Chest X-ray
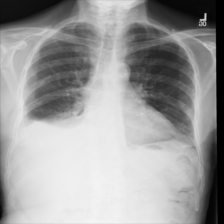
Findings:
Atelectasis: positive
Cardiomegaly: negative
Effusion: positive
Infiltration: negative
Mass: negative
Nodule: negative
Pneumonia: negative
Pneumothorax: negative
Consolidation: negative
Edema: negative
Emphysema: negative
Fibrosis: negative
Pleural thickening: negative
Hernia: negative